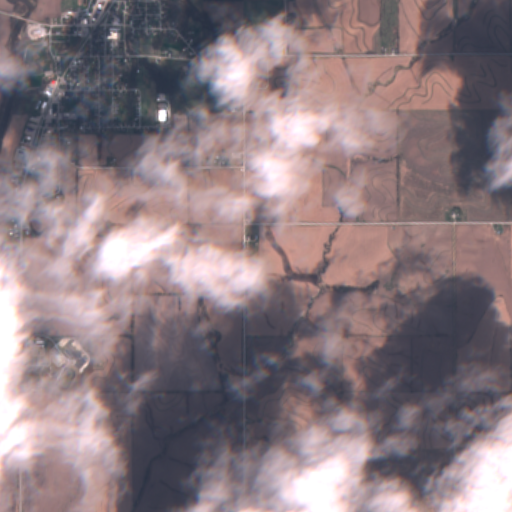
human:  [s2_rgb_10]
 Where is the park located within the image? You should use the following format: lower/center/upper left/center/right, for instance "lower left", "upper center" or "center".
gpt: The park is located in the upper left of the image.
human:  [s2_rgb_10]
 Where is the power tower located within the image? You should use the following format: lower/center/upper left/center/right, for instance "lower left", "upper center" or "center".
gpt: There is no power tower in the image.